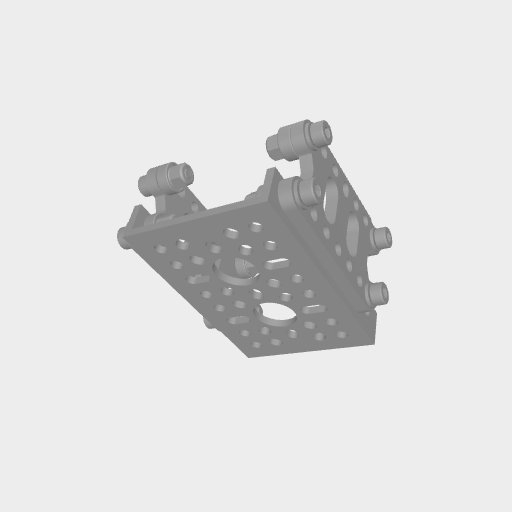
Part: BallBearingCarriage